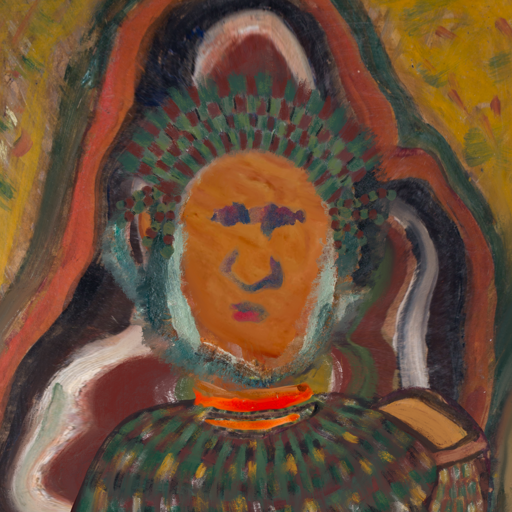
Background: AfterRaid, Head And Neck Front: Pious_Lady, Face Front: In_The_Sun, Bust: After_Raid, Hair Front: Boggyland, Head Accessory: After_Raid_Crown, Second Necklace: Blank, Necklace: Experience, Baby: Blank